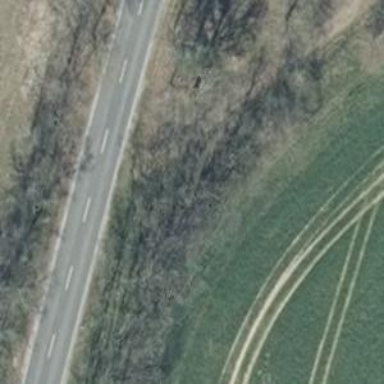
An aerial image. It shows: Grassy track road with grade 4 track type.